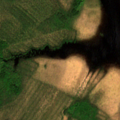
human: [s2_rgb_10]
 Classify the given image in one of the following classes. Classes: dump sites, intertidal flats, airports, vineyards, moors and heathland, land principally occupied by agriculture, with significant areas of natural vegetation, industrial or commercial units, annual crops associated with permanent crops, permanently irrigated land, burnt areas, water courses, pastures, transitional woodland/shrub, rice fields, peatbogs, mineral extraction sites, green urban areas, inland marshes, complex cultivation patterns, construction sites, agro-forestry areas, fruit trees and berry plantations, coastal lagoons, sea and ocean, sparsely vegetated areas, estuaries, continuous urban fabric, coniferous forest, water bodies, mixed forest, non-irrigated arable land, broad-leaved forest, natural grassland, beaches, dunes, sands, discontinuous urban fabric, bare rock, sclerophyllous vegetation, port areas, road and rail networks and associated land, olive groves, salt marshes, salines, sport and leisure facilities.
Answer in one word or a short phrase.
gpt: coniferous forest, mixed forest, peatbogs